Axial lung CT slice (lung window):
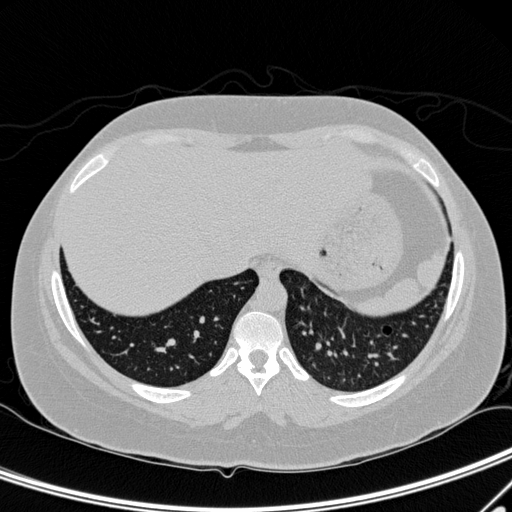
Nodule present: no